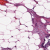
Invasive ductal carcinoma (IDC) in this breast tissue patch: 0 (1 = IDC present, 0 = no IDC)